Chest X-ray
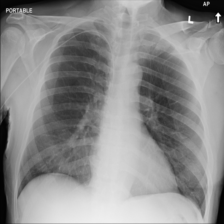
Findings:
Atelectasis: negative
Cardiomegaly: negative
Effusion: negative
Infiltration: negative
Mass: negative
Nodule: negative
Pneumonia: negative
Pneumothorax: negative
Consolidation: negative
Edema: negative
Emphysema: negative
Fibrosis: negative
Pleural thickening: negative
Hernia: negative